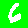
Digit: 6